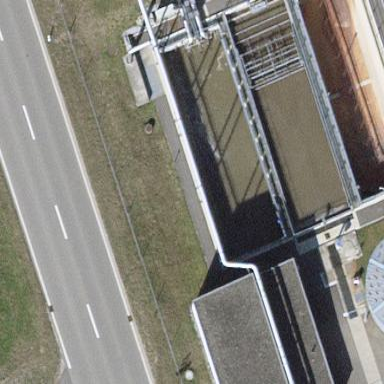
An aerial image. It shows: Body of wastewater.